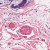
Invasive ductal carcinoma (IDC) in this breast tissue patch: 1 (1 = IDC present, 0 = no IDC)